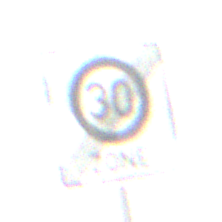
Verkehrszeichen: EndeZone30
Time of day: Midday
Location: Outdoor (RoadRail)
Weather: PartlyCloudy
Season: NotSpecified
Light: Natural